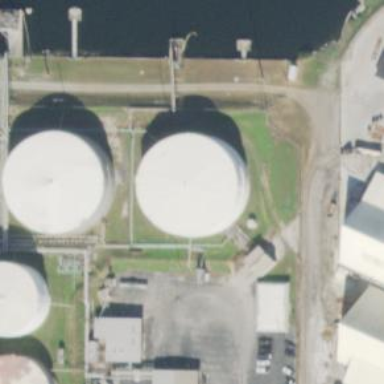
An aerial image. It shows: Building with storage tank.